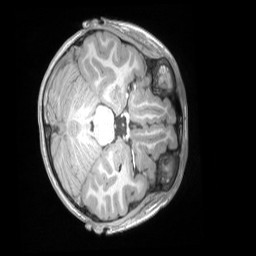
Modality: T1w
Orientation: axial
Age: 9
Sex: female
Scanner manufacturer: siemens
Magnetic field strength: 3 T
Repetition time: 2.53 s
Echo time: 0.00164 s